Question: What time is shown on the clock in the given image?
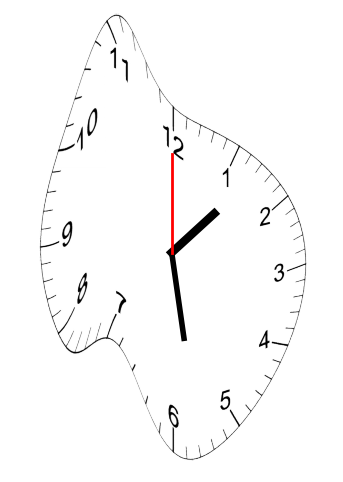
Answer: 01:28:00